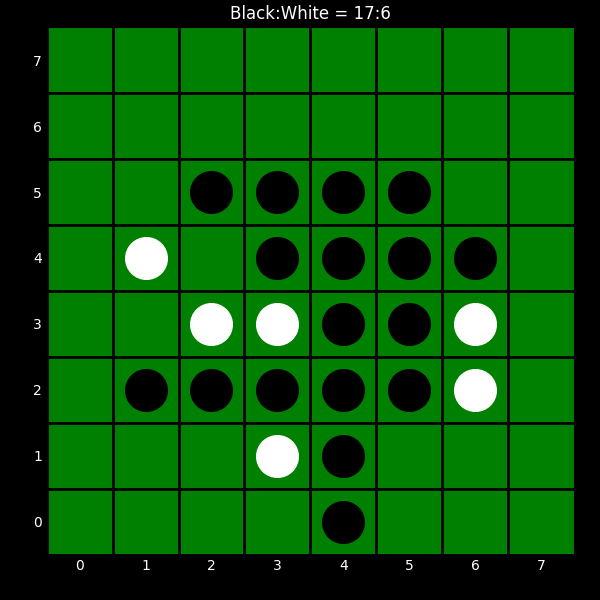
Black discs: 17
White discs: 6